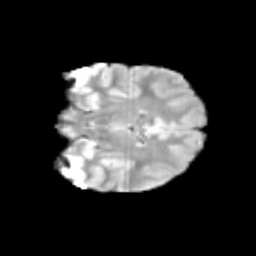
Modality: T2w
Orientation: coronal
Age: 11
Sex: female
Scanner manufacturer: siemens
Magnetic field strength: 3 T
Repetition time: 3.8 s
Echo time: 0.07 s